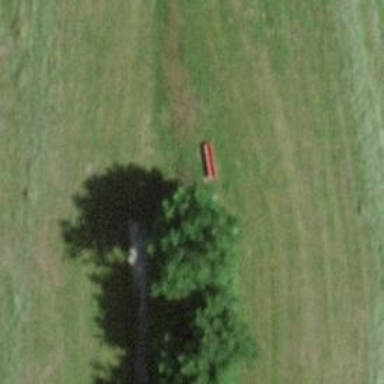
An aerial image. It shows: Red bench.